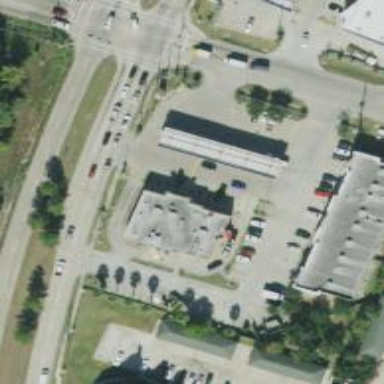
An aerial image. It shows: Convenience shop.